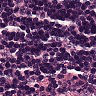
Metastatic tissue present: no